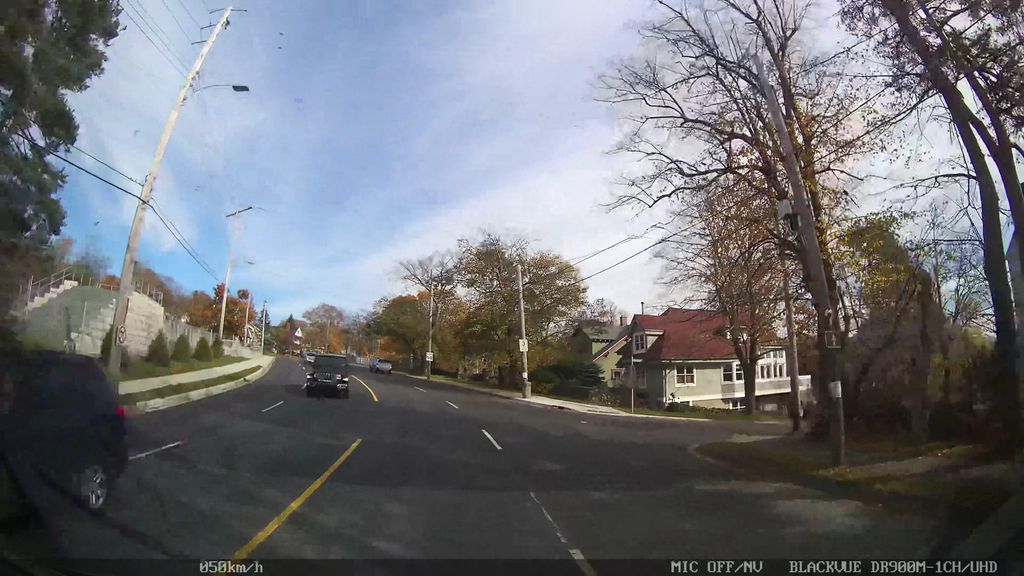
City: halifax